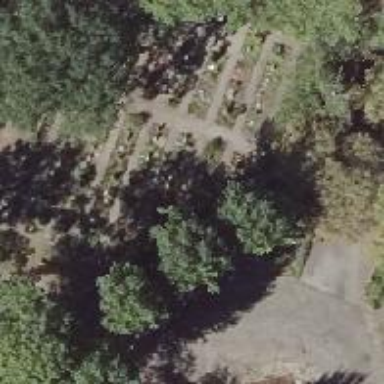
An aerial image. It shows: Graveyard with graves.